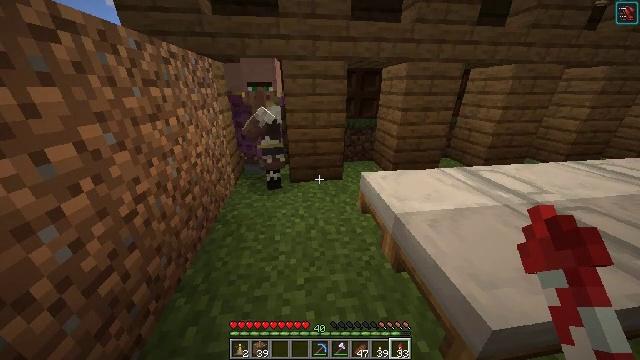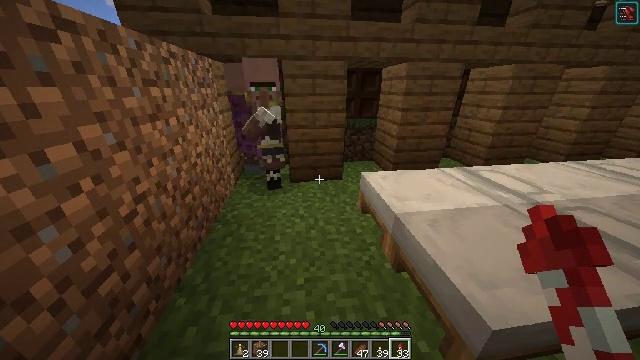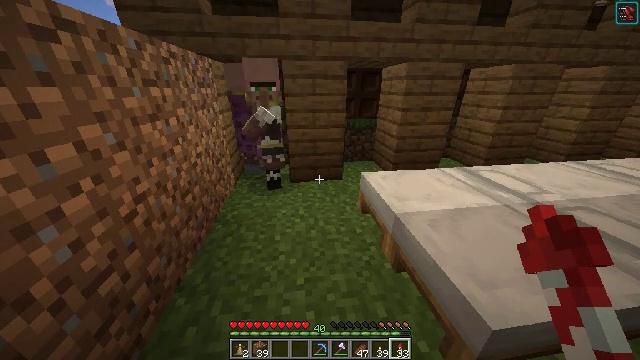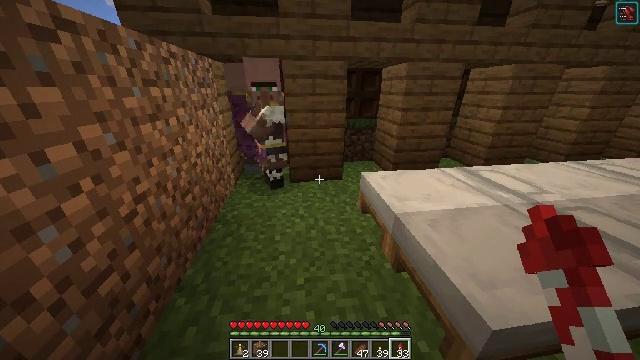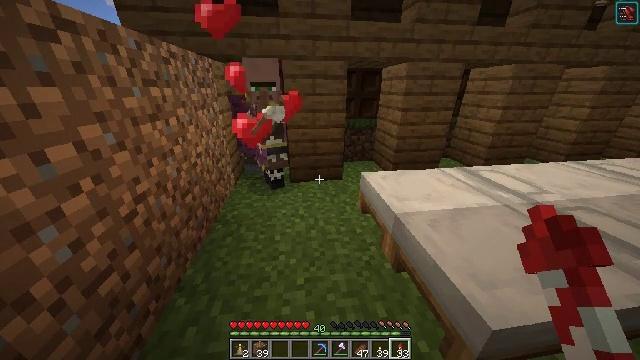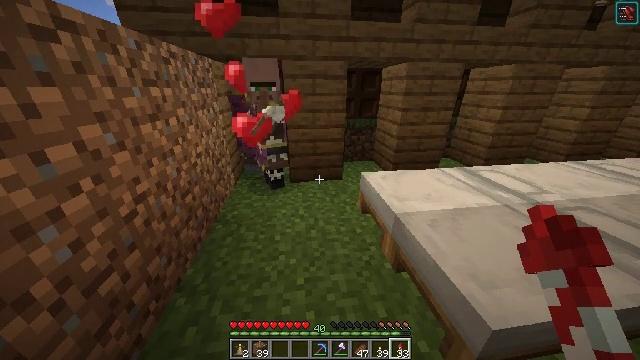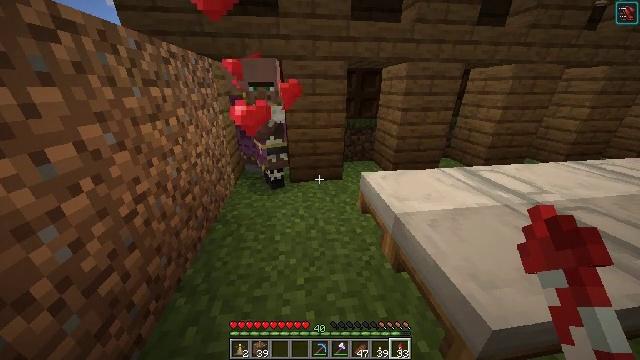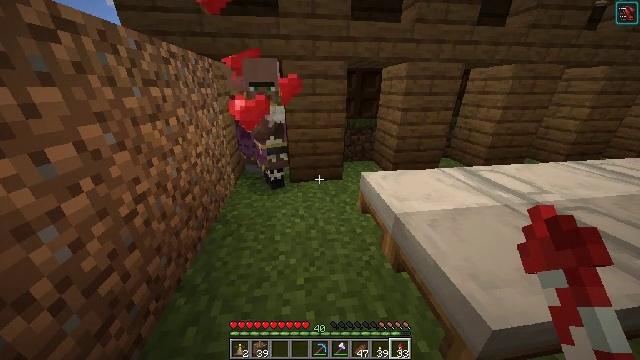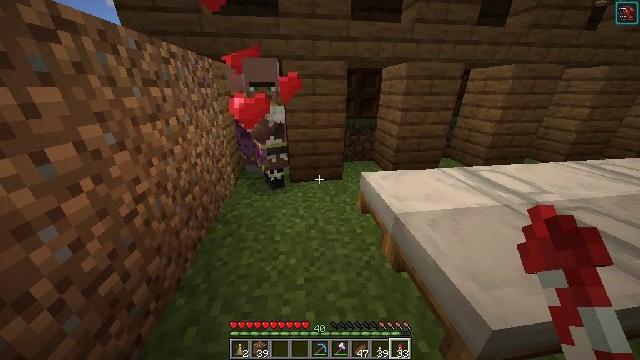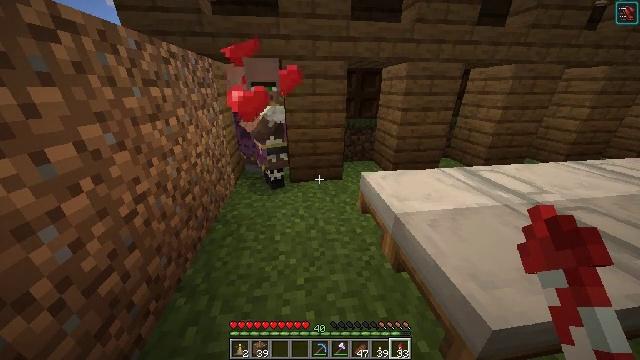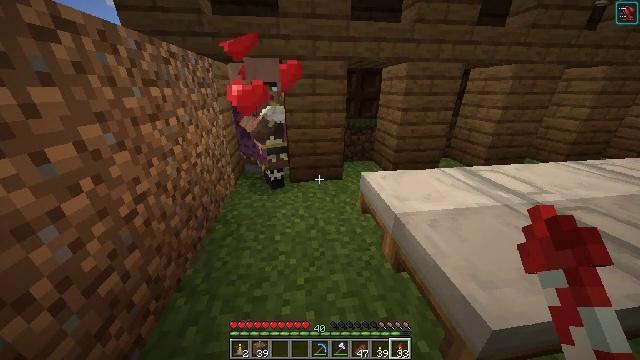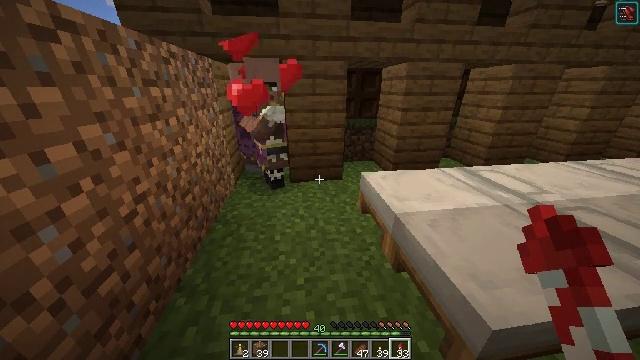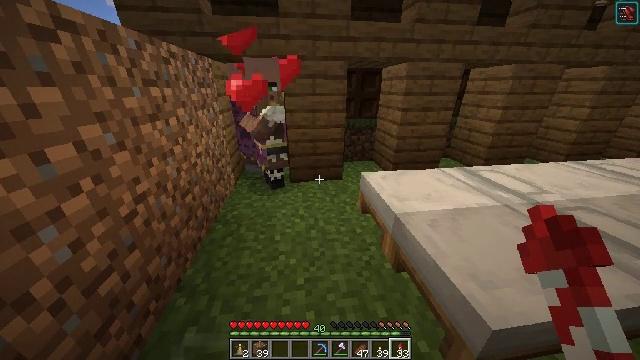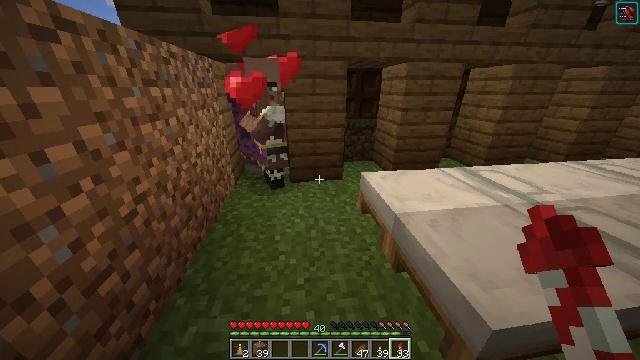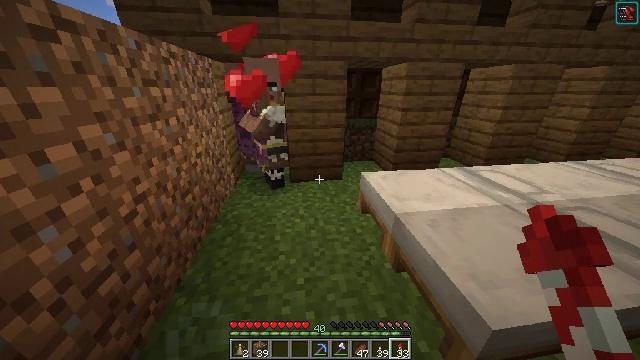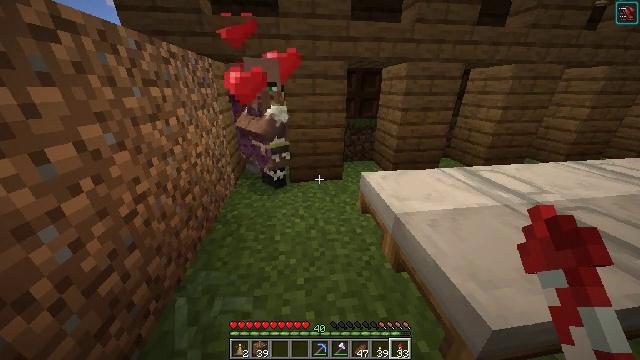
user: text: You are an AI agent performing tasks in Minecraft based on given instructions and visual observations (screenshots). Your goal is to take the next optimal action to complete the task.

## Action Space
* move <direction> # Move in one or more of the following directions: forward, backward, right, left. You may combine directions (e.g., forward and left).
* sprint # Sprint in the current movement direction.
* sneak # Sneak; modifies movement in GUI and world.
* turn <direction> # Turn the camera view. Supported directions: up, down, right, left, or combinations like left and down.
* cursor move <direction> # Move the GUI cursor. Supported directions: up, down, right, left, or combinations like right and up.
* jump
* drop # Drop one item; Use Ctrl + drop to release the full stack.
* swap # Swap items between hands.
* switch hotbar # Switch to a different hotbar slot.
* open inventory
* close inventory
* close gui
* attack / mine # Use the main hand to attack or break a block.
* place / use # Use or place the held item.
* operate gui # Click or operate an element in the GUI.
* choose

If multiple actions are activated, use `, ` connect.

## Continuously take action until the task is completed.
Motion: motion action
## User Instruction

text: Mine the brewing stand from your base.
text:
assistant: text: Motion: no_op
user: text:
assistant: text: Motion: no_op
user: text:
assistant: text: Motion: no_op
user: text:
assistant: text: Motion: no_op
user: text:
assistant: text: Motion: no_op
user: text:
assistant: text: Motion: no_op
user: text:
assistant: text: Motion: no_op
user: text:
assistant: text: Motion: no_op
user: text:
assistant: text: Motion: no_op
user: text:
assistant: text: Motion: no_op
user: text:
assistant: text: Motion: no_op
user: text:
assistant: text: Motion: no_op
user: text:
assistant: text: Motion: no_op
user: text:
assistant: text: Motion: no_op
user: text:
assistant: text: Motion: no_op
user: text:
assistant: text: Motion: no_op
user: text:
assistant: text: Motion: no_op
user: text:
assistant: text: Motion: no_op
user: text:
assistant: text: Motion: no_op
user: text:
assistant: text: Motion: no_op
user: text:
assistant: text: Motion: no_op
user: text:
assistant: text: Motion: no_op
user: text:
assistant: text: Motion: no_op
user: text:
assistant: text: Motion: no_op
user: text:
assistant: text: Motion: no_op
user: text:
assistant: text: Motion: no_op
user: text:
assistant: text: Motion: no_op
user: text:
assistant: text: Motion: no_op
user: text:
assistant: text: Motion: no_op
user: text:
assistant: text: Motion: no_op